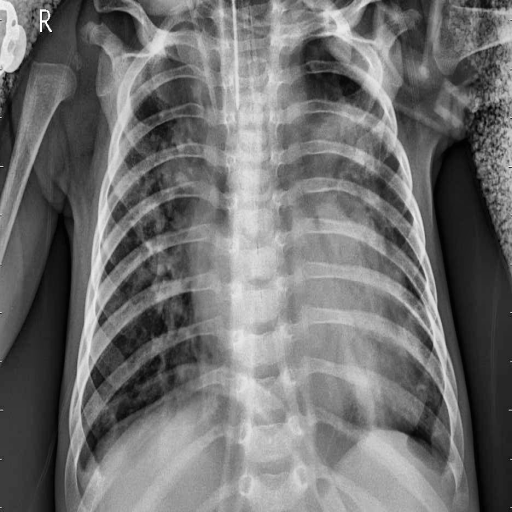
Finding: PNEUMONIA